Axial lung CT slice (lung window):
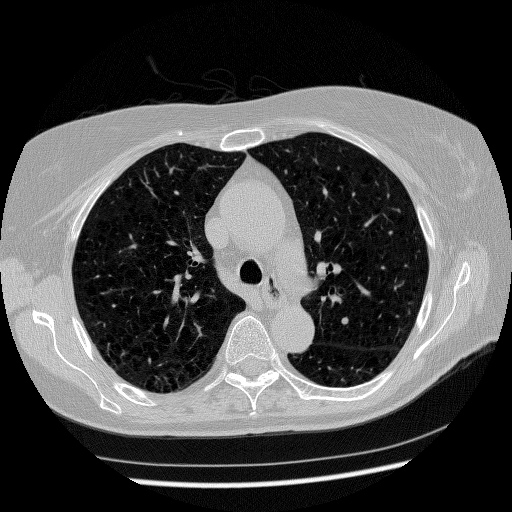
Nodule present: yes
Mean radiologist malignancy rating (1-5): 2.75